Question: I am trying to use jQuery Cookie in order to show/hide a div element.
'''
var cExpiry = lu_ban_object.cExpiry;
jQuery('.float_close').click(function () {
jQuery('.float_notice').fadeToggle('slow');
jQuery.cookie('noticeVisibility', 'hidden', {
expires: [cExpiry], //problem is here
path: '/'
});
'''
The 'expires:' would be a number and it represents the cookie expiry day. that number is being stored in an array and then localized, I have assigned that localized numebr to the 'cExpiry' variable, however it is not accepting the brackets, '[]' I have tried '()' and '{}' but it is not working, also '+[cExpiry]+'
I get the following error;
'''
Uncaught TypeError: Object [object Array] has no method 'toUTCString'
'''
How do I change the data type to number? according to the screenshot it is saved as string.

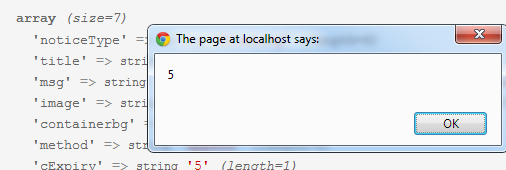
Answer: 'expires' needs to be a Date object or a number. From your question, it looks like 'cExpiry' is a number already, so no need to cast it as an Object or Array by wrapping it in brackets.
'cExpiry' might stored as a string, if that's the case then you can use parseInt to cast it as a number: 'parseInt(cExpiry, 10);'
From the <URL>:
> Value can be a Number which will be interpreted as days from time of
creation or a Date object